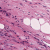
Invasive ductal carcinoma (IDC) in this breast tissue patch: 1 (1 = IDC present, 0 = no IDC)